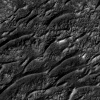
Atmospheric dust classification: not_dusty